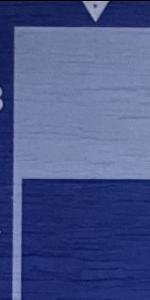
Label: Empty